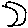
Label: moon